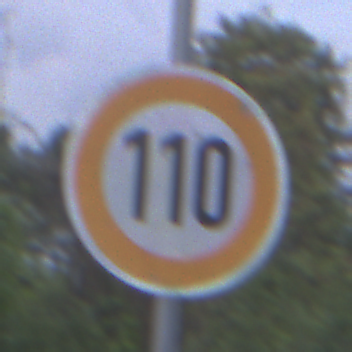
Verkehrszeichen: Geschwindigkeit110
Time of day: SunriseSunset
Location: Outdoor (Urban)
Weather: PartlyCloudy
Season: NotSpecified
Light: Natural